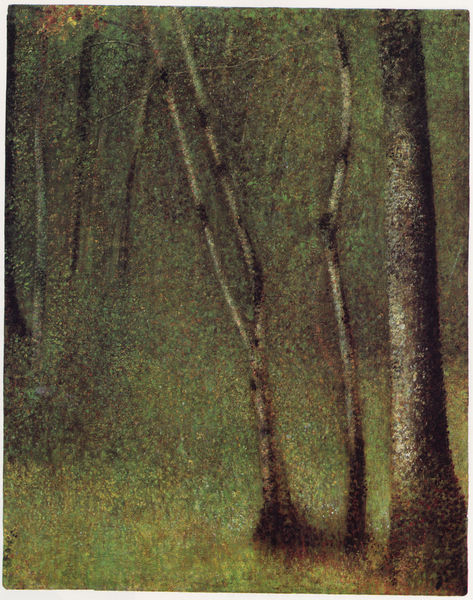
Titel: Sous-bois à Pontaubert
Künstler: Georges Pierre Seurat
Standort: New York (New York)
Institution: The Metropolitan Museum of Art
Schlagwörter: baum, blätter, dunkel, gemälde, laub, schatten, weiß, bäume, gelb, grün, impressionismus, landschaft, ocker, äste, ausschnitt, braun, bunt, grau, hell, hintergrund, holz, kreide, licht, pastell, schwarz, türkis, vordergrund, blick, gras, rot, wiese, beige, hochformat, öl, ast, baumstamm, birke, birken, gräser, nass, natur, stamm, zweige, busch, büsche, sträucher, boden, drei, blatt, rechts, wald, farbig, pointilismus, hellgrün, nebel, kahl, klein, stämme, tiefe, dünn, baumkronen, foto, fotografie, punkte, vier, moos, lichtung, druck, punkt, sumpf, reduziert, verschwommen, lichtspiel, dickicht, rinde, hain, wäldchen, impresionismus, sfumato, undeutlich, mint, astgabel, mittelgrund, buntstift, pastel, pixel, astgabeln, ölkreide, schattenseite, gars, graas, hintergrunf, duster, verwaschen, ölkreiden, körnig, astgabelung, video, getrübt, verpixelt, drei stämme rechts